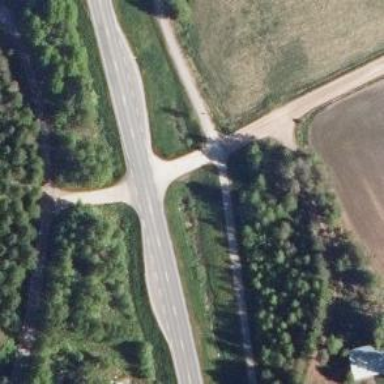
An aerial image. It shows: Asphalt cycleway.